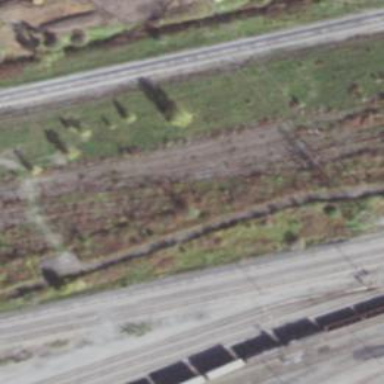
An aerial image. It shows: Abandoned railway.